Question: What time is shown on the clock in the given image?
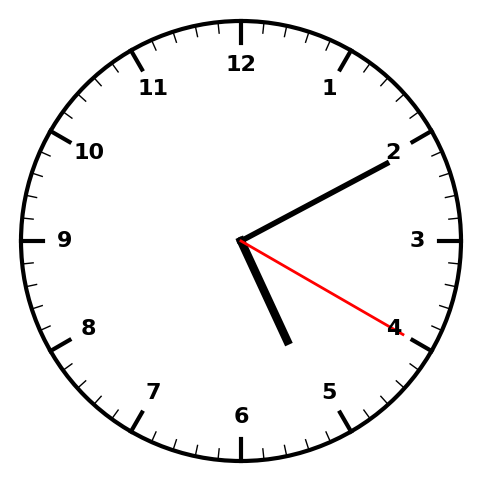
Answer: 05:10:20